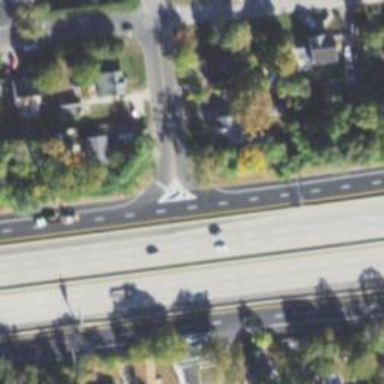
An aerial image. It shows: Secondary road with cloverleaf junction.